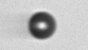
Label: bead